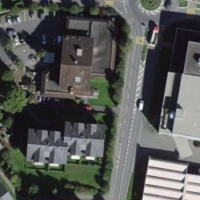
EUNIS habitat code: 54
Species observed at this site:
Fagus sylvatica